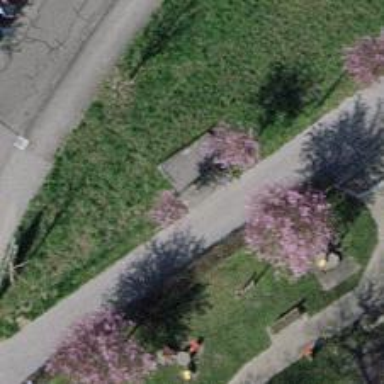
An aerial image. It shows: Bench.